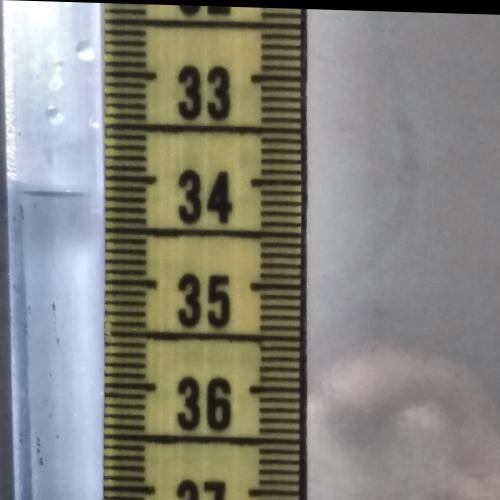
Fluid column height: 34.2 cm